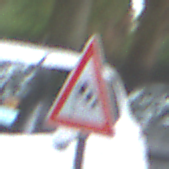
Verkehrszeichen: SeitenwindVonLinks
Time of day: MorningAfternoon
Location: Outdoor (Urban)
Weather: Overcast
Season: NotSpecified
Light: Natural